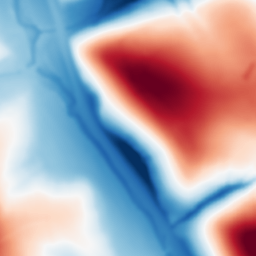
Category: multiscale
Decomposition family: dog_multiscale
Decomposition parameters: sigma_ratio: 2
n_scales: 5
base_sigma: 2
Upsampling method: regularized
Upsampling parameters: scale: 2
lambda_reg: 0.001
Upsampling scale: 2